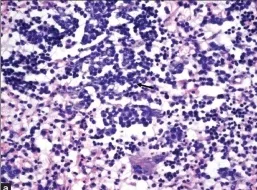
(a) Myeloid cells (arrow) admixed with erythroid cells and megakaryocytes (H and E, x40). (b) Increased reticulin (arrow) on bone marrow biopsy (Retic x40).
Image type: pathology (h&e)